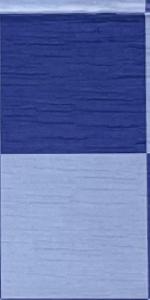
Label: Empty